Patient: sex M, age 48
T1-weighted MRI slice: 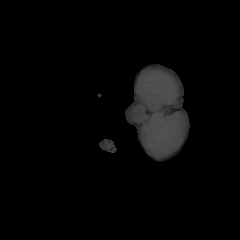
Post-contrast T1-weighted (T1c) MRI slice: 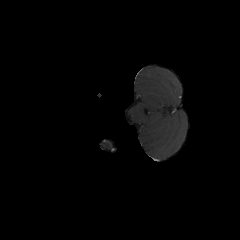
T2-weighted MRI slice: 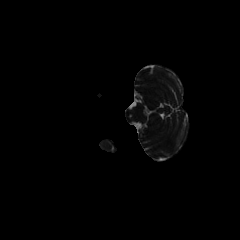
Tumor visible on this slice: no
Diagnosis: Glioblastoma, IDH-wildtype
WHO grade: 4